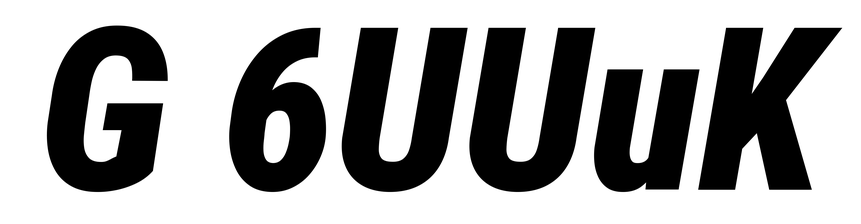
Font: Roboto-Italic_Condensed_Black_Italic